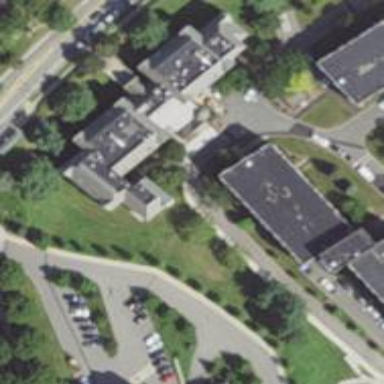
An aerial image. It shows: University dormitory building in residential area.